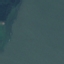
Label: SeaLake